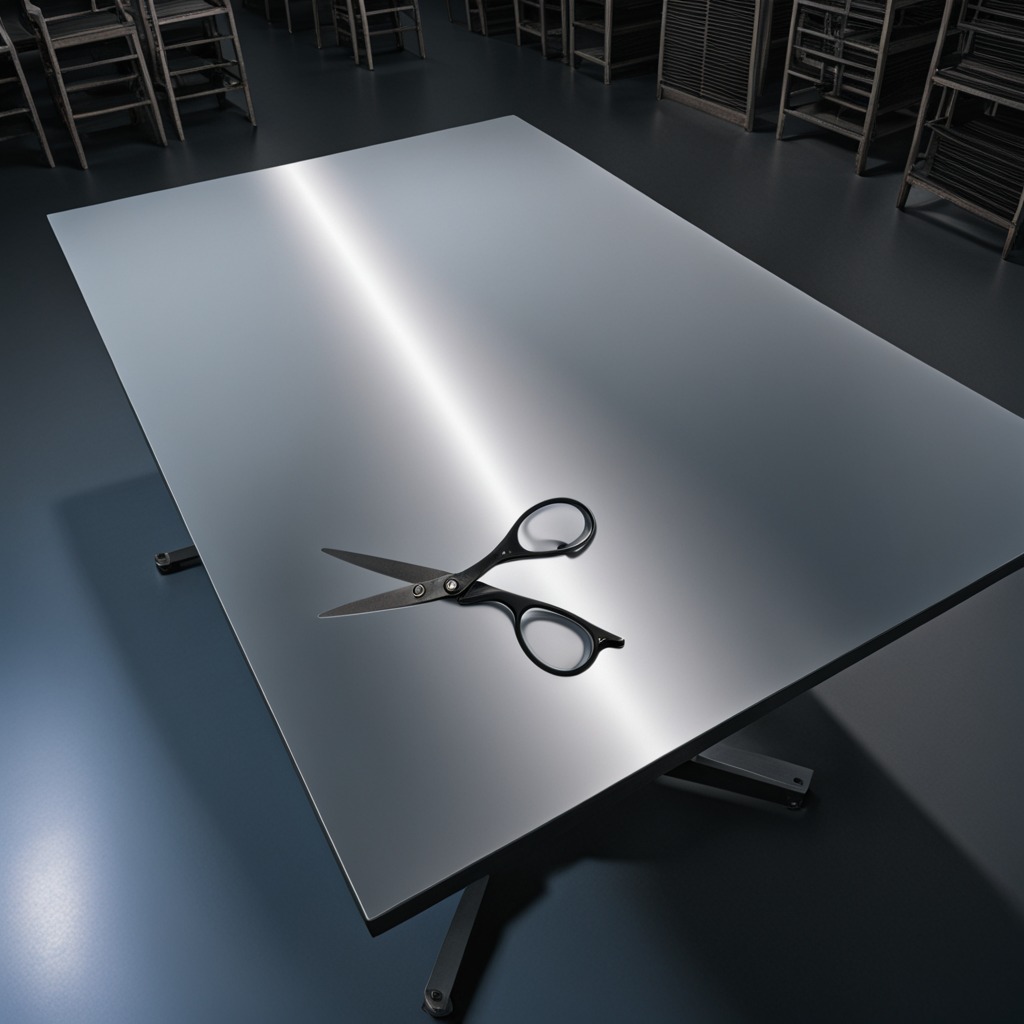
A scissor is lying on the tabletop.